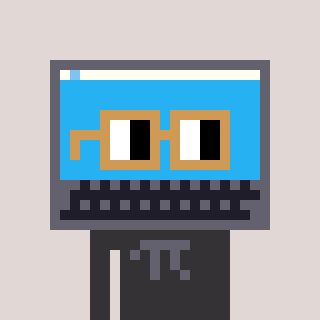
a pixel art character with square brown glasses, a laptop-shaped head and a grayscale-colored body on a warm background